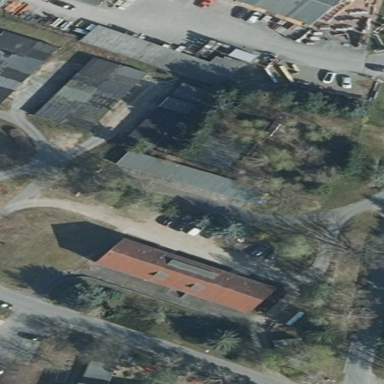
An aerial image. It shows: Garages as the designated land use.